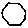
Label: hexagon